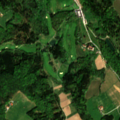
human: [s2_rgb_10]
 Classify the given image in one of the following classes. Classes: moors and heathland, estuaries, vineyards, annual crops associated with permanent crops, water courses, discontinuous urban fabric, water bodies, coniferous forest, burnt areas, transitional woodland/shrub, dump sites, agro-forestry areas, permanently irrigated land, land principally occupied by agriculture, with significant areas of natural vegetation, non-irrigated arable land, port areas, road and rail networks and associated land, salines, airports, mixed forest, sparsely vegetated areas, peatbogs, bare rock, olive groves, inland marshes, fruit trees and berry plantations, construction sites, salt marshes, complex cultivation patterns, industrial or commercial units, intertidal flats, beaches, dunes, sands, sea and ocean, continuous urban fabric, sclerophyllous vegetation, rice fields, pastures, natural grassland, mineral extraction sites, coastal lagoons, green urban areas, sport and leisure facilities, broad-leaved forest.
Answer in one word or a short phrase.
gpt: sport and leisure facilities, non-irrigated arable land, complex cultivation patterns, mixed forest